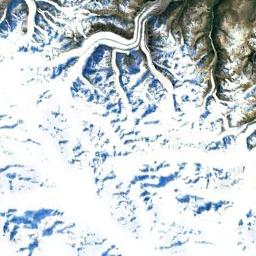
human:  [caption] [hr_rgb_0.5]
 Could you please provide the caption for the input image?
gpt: A snow-covered mountain covered in large areas .

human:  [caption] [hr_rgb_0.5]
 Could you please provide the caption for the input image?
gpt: The snowberg is covered with glaciers and the snowberg consist of lots of ridges and valleys .

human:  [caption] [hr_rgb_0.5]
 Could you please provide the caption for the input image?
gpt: The snow berg is consist of bare land and white snow .

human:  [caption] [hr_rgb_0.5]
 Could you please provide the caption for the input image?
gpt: The snowberg is covered with snow .

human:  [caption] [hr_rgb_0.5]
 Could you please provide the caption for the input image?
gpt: There are much snow and some bare land on the snowberg .